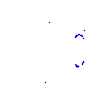
Particle: proton